Interaction volume radius: 10 \u00c5
Interaction volume height: 25 \u00c5
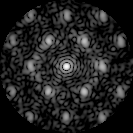
Disorder parameter: 0.4353